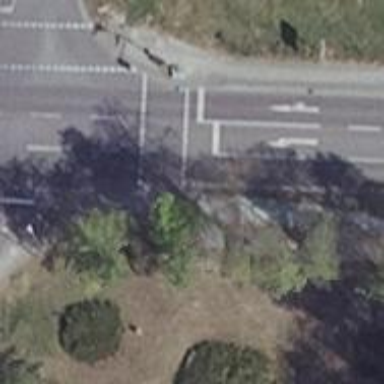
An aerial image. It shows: Primary highway with asphalt surface. There are separate sidewalks on both sides.